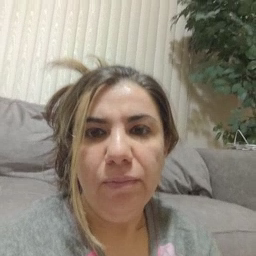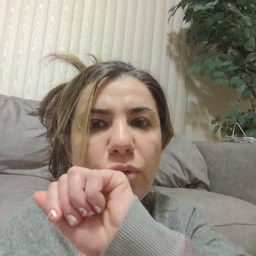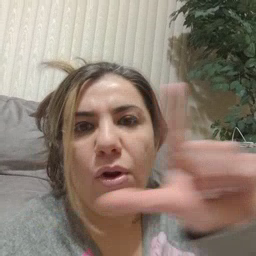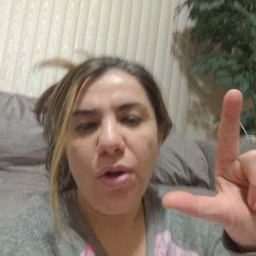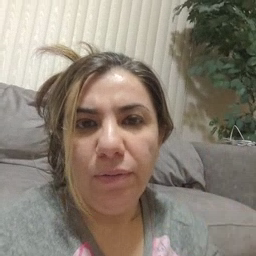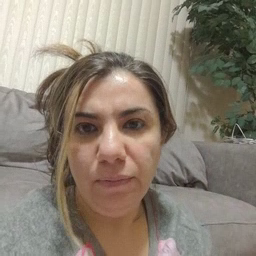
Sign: all